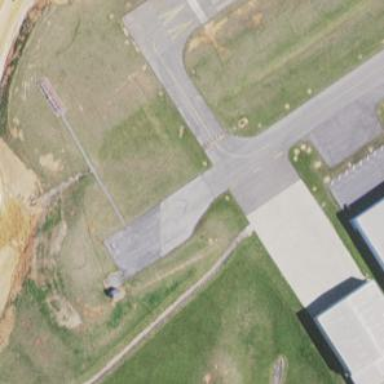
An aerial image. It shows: View of taxiway at the airport.